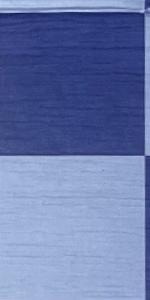
Label: Empty